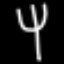
Label: fork